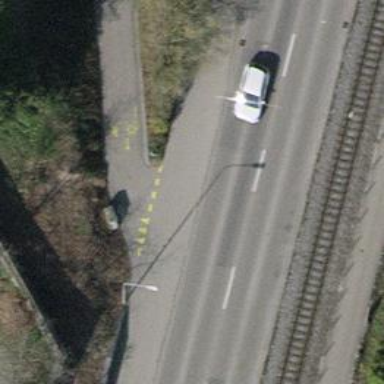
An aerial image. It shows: Traffic calming island.